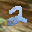
Label: 2